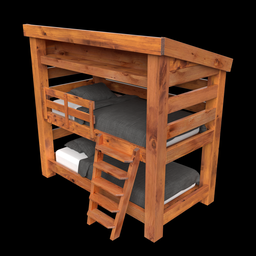
Label: furniture